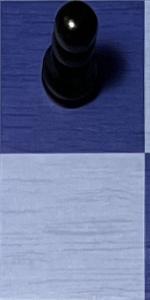
Label: Empty